Question: I am trying add method level security to my Spring MCV/Security. The application works if don't add
'<security:global-method-security pre-post-annotations="enabled"/>'.
I want method level security on controller methods which have request mappings
Tomcat error
FAIL - Application at context path /commerce could not be started

Here are all my files.
'''
<?xml version="1.0" encoding="UTF-8"?>
<beans xmlns="http://www.springframework.org/schema/beans"
xmlns:xsi="http://www.w3.org/2001/XMLSchema-instance"
xmlns:p="http://www.springframework.org/schema/p" xmlns:security="http://www.springframework.org/schema/security"
xsi:schemaLocation="http://www.springframework.org/schema/beans
http://www.springframework.org/schema/beans/spring-beans-3.0.xsd">
<!-- Declare a view resolver -->
<bean id="viewResolver" class="org.springframework.web.servlet.view.InternalResourceViewResolver"
p:prefix="/WEB-INF/jsp/" p:suffix=".jsp" />
</beans>
'''
'''
<?xml version="1.0" encoding="UTF-8"?>
<beans xmlns="http://www.springframework.org/schema/beans"
xmlns:xsi="http://www.w3.org/2001/XMLSchema-instance"
xmlns:security="http://www.springframework.org/schema/security"
xmlns:p="http://www.springframework.org/schema/p"
xsi:schemaLocation="http://www.springframework.org/schema/beans
http://www.springframework.org/schema/beans/spring-beans-3.0.xsd
http://www.springframework.org/schema/security
http://www.springframework.org/schema/security/spring-security-3.0.xsd">
<!-- This is where we configure Spring-Security -->
<security:http auto-config="false"
use-expressions="true"
access-denied-page="/auth/denied"
entry-point-ref="authenticationEntryPoint" >
<security:intercept-url pattern="/auth/login" access="permitAll"/>
<security:intercept-url pattern="/main/admin" access="hasRole('ROLE_ADMIN')"/>
<security:intercept-url pattern="/main/common" access="hasRole('ROLE_USER')"/>
<security:logout invalidate-session="true"
logout-success-url="/auth/login"
logout-url="/auth/logout"/>
<security:custom-filter ref="blacklistFilter" before="FILTER_SECURITY_INTERCEPTOR"/>
<security:custom-filter ref="authenticationFilter" position="FORM_LOGIN_FILTER"/>
</security:http>
<!-- Custom filter to deny unwanted users even though registered -->
<bean id="blacklistFilter" class="org.krams.commerce.filter.BlacklistFilter" />
<!-- Custom filter for username and password. The real customization is done in the customAthenticationManager -->
<bean id="authenticationFilter" class="org.springframework.security.web.authentication.UsernamePasswordAuthenticationFilter"
p:authenticationManager-ref="customAuthenticationManager"
p:authenticationFailureHandler-ref="customAuthenticationFailureHandler"
p:authenticationSuccessHandler-ref="customAuthenticationSuccessHandler" />
<!-- Custom authentication manager. In order to authenticate, username and password must not be the same -->
<bean id="customAuthenticationManager" class="org.krams.commerce.manager.CustomAuthenticationManager" />
<!-- We just actually need to set the default failure url here -->
<bean id="customAuthenticationFailureHandler" class="org.springframework.security.web.authentication.SimpleUrlAuthenticationFailureHandler"
p:defaultFailureUrl="/auth/login?error=true" />
<!-- We just actually need to set the default target url here -->
<bean id="customAuthenticationSuccessHandler" class="org.springframework.security.web.authentication.SimpleUrlAuthenticationSuccessHandler"
p:defaultTargetUrl="/main/common" />
<!-- The AuthenticationEntryPoint is responsible for redirecting the user to a particular page, like a login page,
whenever the server sends back a response requiring authentication -->
<!-- See Spring-Security Reference 5.4.1 for more info -->
<bean id="authenticationEntryPoint" class="org.springframework.security.web.authentication.LoginUrlAuthenticationEntryPoint"
p:loginFormUrl="/auth/login"/>
<!-- The tag below has no use but Spring Security needs it to autowire the parent property of
org.springframework.security.authentication.ProviderManager. Otherwise we get an error
A probable bug. This is still under investigation-->
<security:authentication-manager/>
</beans>
'''
'''
<?xml version="1.0" encoding="UTF-8"?>
<beans xmlns="http://www.springframework.org/schema/beans"
xmlns:xsi="http://www.w3.org/2001/XMLSchema-instance"
xmlns:context="http://www.springframework.org/schema/context"
xmlns:mvc="http://www.springframework.org/schema/mvc"
xmlns:security="http://www.springframework.org/schema/security"
xsi:schemaLocation="http://www.springframework.org/schema/beans
http://www.springframework.org/schema/beans/spring-beans-3.0.xsd
http://www.springframework.org/schema/context
http://www.springframework.org/schema/context/spring-context-3.0.xsd
http://www.springframework.org/schema/mvc
http://www.springframework.org/schema/mvc/spring-mvc-3.0.xsd">
<security:global-method-security pre-post-annotations="enabled"/>
<!-- Activates various annotations to be detected in bean classes -->
<context:annotation-config />
<!-- Scans the classpath for annotated components that will be auto-registered as Spring beans.
For example @Controller and @Service. Make sure to set the correct base-package-->
<context:component-scan base-package="org.krams.commerce" />
<!-- Configures the annotation-driven Spring MVC Controller programming model.
Note that, with Spring 3.0, this tag works in Servlet MVC only! -->
<mvc:annotation-driven />
</beans>
'''
'''
<project xmlns="http://maven.apache.org/POM/4.0.0" xmlns:xsi="http://www.w3.org/2001/XMLSchema-instance"
xsi:schemaLocation="http://maven.apache.org/POM/4.0.0 http://maven.apache.org/maven-v4_0_0.xsd">
<modelVersion>4.0.0</modelVersion>
<groupId>org.krams.tutorial</groupId>
<artifactId>commerce</artifactId>
<packaging>war</packaging>
<version>1.0.0-SNAPSHOT</version>
<name>commerce</name>
<url>http://maven.apache.org</url>
<dependencies>
<dependency>
<groupId>junit</groupId>
<artifactId>junit</artifactId>
<version>4.8.1</version>
<type>jar</type>
<scope>compile</scope>
</dependency>
<dependency>
<groupId>org.springframework</groupId>
<artifactId>spring-web</artifactId>
<version>3.0.5.RELEASE</version>
<type>jar</type>
<scope>compile</scope>
</dependency>
<dependency>
<groupId>org.springframework</groupId>
<artifactId>spring-core</artifactId>
<version>3.0.5.RELEASE</version>
<type>jar</type>
<scope>compile</scope>
</dependency>
<dependency>
<groupId>log4j</groupId>
<artifactId>log4j</artifactId>
<version>1.2.14</version>
<type>jar</type>
<scope>compile</scope>
</dependency>
<dependency>
<groupId>org.springframework</groupId>
<artifactId>spring-tx</artifactId>
<version>3.0.5.RELEASE</version>
<type>jar</type>
<scope>compile</scope>
</dependency>
<dependency>
<groupId>jstl</groupId>
<artifactId>jstl</artifactId>
<version>1.1.2</version>
<type>jar</type>
<scope>compile</scope>
</dependency>
<dependency>
<groupId>taglibs</groupId>
<artifactId>standard</artifactId>
<version>1.1.2</version>
<type>jar</type>
<scope>compile</scope>
</dependency>
<dependency>
<groupId>org.springframework</groupId>
<artifactId>spring-webmvc</artifactId>
<version>3.0.5.RELEASE</version>
<type>jar</type>
<scope>compile</scope>
</dependency>
<dependency>
<groupId>org.springframework.security</groupId>
<artifactId>spring-security-core</artifactId>
<version>3.0.5.RELEASE</version>
<type>jar</type>
<scope>compile</scope>
</dependency>
<dependency>
<groupId>org.springframework</groupId>
<artifactId>spring-aop</artifactId>
<version>3.0.5.RELEASE</version>
<type>jar</type>
<scope>compile</scope>
</dependency>
<dependency>
<groupId>org.springframework.security</groupId>
<artifactId>spring-security-config</artifactId>
<version>3.0.5.RELEASE</version>
<type>jar</type>
<scope>compile</scope>
</dependency>
<dependency>
<groupId>org.springframework.security</groupId>
<artifactId>spring-security-web</artifactId>
<version>3.0.5.RELEASE</version>
<type>jar</type>
<scope>compile</scope>
</dependency>
<dependency>
<groupId>javax.servlet</groupId>
<artifactId>servlet-api</artifactId>
<version>2.5</version>
<type>jar</type>
<scope>compile</scope>
</dependency>
<dependency>
<groupId>org.mongodb</groupId>
<artifactId>mongo-java-driver</artifactId>
<version>1.3</version>
</dependency>
</dependencies>
<build>
<finalName>commerce</finalName>
</build>
</project>
'''
'''
<?xml version="1.0" encoding="UTF-8"?>
<web-app id="WebApp_ID" version="2.4" xmlns="http://java.sun.com/xml/ns/j2ee" xmlns:xsi="http://www.w3.org/2001/XMLSchema-instance" xsi:schemaLocation="http://java.sun.com/xml/ns/j2ee http://java.sun.com/xml/ns/j2ee/web-app_2_4.xsd">
<filter>
<filter-name>springSecurityFilterChain</filter-name>
<filter-class>org.springframework.web.filter.DelegatingFilterProxy</filter-class>
</filter>
<filter-mapping>
<filter-name>springSecurityFilterChain</filter-name>
<url-pattern>/*</url-pattern>
</filter-mapping>
<context-param>
<param-name>contextConfigLocation</param-name>
<param-value>
/WEB-INF/spring-security.xml
/WEB-INF/applicationContext.xml
</param-value>
</context-param>
<servlet>
<servlet-name>spring</servlet-name>
<servlet-class>org.springframework.web.servlet.DispatcherServlet</servlet-class>
<load-on-startup>1</load-on-startup>
</servlet>
<servlet-mapping>
<servlet-name>spring</servlet-name>
<url-pattern>/</url-pattern>
</servlet-mapping>
<listener>
<listener-class>org.springframework.web.context.ContextLoaderListener</listener-class>
</listener>
</web-app>
'''
'''
Aug 6, 2013 5:00:41 PM org.apache.catalina.loader.WebappClassLoader validateJarFile
INFO: validateJarFile(/opt/apache-tomcat-7.0.42/webapps/commerce/WEB-INF/lib/servlet-api-2.5.jar) - jar not loaded. See Servlet Spec 2.3, section 9.7.2. Offending class: javax/servlet/Servlet.class
[ERROR] [http-bio-80-exec-382 05:00:41] (ContextLoader.java:initWebApplicationContext:220) Context initialization failed
org.springframework.beans.factory.xml.XmlBeanDefinitionStoreException: Line 16 in XML document from ServletContext resource [/WEB-INF/applicationContext.xml] is invalid; nested exception is org.xml.sax.SAXParseException; lineNumber: 16; columnNumber: 65; cvc-complex-type.2.4.c: The matching wildcard is strict, but no declaration can be found for element 'security:global-method-security'.
at org.springframework.beans.factory.xml.XmlBeanDefinitionReader.doLoadBeanDefinitions(XmlBeanDefinitionReader.java:396)
at org.springframework.beans.factory.xml.XmlBeanDefinitionReader.loadBeanDefinitions(XmlBeanDefinitionReader.java:334)
at org.springframework.beans.factory.xml.XmlBeanDefinitionReader.loadBeanDefinitions(XmlBeanDefinitionReader.java:302)
at org.springframework.beans.factory.support.AbstractBeanDefinitionReader.loadBeanDefinitions(AbstractBeanDefinitionReader.java:143)
at org.springframework.beans.factory.support.AbstractBeanDefinitionReader.loadBeanDefinitions(AbstractBeanDefinitionReader.java:178)
at org.springframework.beans.factory.support.AbstractBeanDefinitionReader.loadBeanDefinitions(AbstractBeanDefinitionReader.java:149)
at org.springframework.web.context.support.XmlWebApplicationContext.loadBeanDefinitions(XmlWebApplicationContext.java:124)
at org.springframework.web.context.support.XmlWebApplicationContext.loadBeanDefinitions(XmlWebApplicationContext.java:93)
at org.springframework.context.support.AbstractRefreshableApplicationContext.refreshBeanFactory(AbstractRefreshableApplicationContext.java:130)
at org.springframework.context.support.AbstractApplicationContext.obtainFreshBeanFactory(AbstractApplicationContext.java:467)
at org.springframework.context.support.AbstractApplicationContext.refresh(AbstractApplicationContext.java:397)
at org.springframework.web.context.ContextLoader.createWebApplicationContext(ContextLoader.java:276)
at org.springframework.web.context.ContextLoader.initWebApplicationContext(ContextLoader.java:197)
at org.springframework.web.context.ContextLoaderListener.contextInitialized(ContextLoaderListener.java:47)
at org.apache.catalina.core.StandardContext.listenerStart(StandardContext.java:4939)
at org.apache.catalina.core.StandardContext.startInternal(StandardContext.java:5434)
at org.apache.catalina.util.LifecycleBase.start(LifecycleBase.java:150)
at org.apache.catalina.manager.ManagerServlet.start(ManagerServlet.java:1256)
at org.apache.catalina.manager.HTMLManagerServlet.start(HTMLManagerServlet.java:714)
at org.apache.catalina.manager.HTMLManagerServlet.doPost(HTMLManagerServlet.java:219)
at javax.servlet.http.HttpServlet.service(HttpServlet.java:647)
at javax.servlet.http.HttpServlet.service(HttpServlet.java:728)
at org.apache.catalina.core.ApplicationFilterChain.internalDoFilter(ApplicationFilterChain.java:305)
at org.apache.catalina.core.ApplicationFilterChain.doFilter(ApplicationFilterChain.java:210)
at org.apache.catalina.filters.CsrfPreventionFilter.doFilter(CsrfPreventionFilter.java:212)
at org.apache.catalina.core.ApplicationFilterChain.internalDoFilter(ApplicationFilterChain.java:243)
at org.apache.catalina.core.ApplicationFilterChain.doFilter(ApplicationFilterChain.java:210)
at org.apache.catalina.filters.SetCharacterEncodingFilter.doFilter(SetCharacterEncodingFilter.java:108)
at org.apache.catalina.core.ApplicationFilterChain.internalDoFilter(ApplicationFilterChain.java:243)
at org.apache.catalina.core.ApplicationFilterChain.doFilter(ApplicationFilterChain.java:210)
at org.apache.catalina.core.StandardWrapperValve.invoke(StandardWrapperValve.java:222)
at org.apache.catalina.core.StandardContextValve.invoke(StandardContextValve.java:123)
at org.apache.catalina.authenticator.AuthenticatorBase.invoke(AuthenticatorBase.java:611)
at org.apache.catalina.core.StandardHostValve.invoke(StandardHostValve.java:171)
at org.apache.catalina.valves.ErrorReportValve.invoke(ErrorReportValve.java:99)
at org.apache.catalina.valves.AccessLogValve.invoke(AccessLogValve.java:953)
at org.apache.catalina.core.StandardEngineValve.invoke(StandardEngineValve.java:118)
at org.apache.catalina.connector.CoyoteAdapter.service(CoyoteAdapter.java:408)
at org.apache.coyote.http11.AbstractHttp11Processor.process(AbstractHttp11Processor.java:1023)
at org.apache.coyote.AbstractProtocol$AbstractConnectionHandler.process(AbstractProtocol.java:589)
at org.apache.tomcat.util.net.JIoEndpoint$SocketProcessor.run(JIoEndpoint.java:310)
at java.util.concurrent.ThreadPoolExecutor.runWorker(ThreadPoolExecutor.java:1146)
at java.util.concurrent.ThreadPoolExecutor$Worker.run(ThreadPoolExecutor.java:615)
at java.lang.Thread.run(Thread.java:679)
Caused by: org.xml.sax.SAXParseException; lineNumber: 16; columnNumber: 65; cvc-complex-type.2.4.c: The matching wildcard is strict, but no declaration can be found for element 'security:global-method-security'.
at com.sun.org.apache.xerces.internal.util.ErrorHandlerWrapper.createSAXParseException(ErrorHandlerWrapper.java:198)
at com.sun.org.apache.xerces.internal.util.ErrorHandlerWrapper.error(ErrorHandlerWrapper.java:134)
at com.sun.org.apache.xerces.internal.impl.XMLErrorReporter.reportError(
at com.sun.org.apache.xerces.internal.impl.XMLErrorReporter.reportError(
at com.sun.org.apache.xerces.internal.impl.xs.XMLSchemaValidator$XSIErro
at com.sun.org.apache.xerces.internal.impl.xs.XMLSchemaValidator.reportS
at com.sun.org.apache.xerces.internal.impl.xs.XMLSchemaValidator.handleS
at com.sun.org.apache.xerces.internal.impl.xs.XMLSchemaValidator.emptyEl
at com.sun.org.apache.xerces.internal.impl.XMLNSDocumentScannerImpl.scan
at com.sun.org.apache.xerces.internal.impl.XMLDocumentFragmentScannerImp
at com.sun.org.apache.xerces.internal.impl.XMLDocumentScannerImpl.next(X
at com.sun.org.apache.xerces.internal.impl.XMLNSDocumentScannerImpl.next
at com.sun.org.apache.xerces.internal.impl.XMLDocumentFragmentScannerImp
at com.sun.org.apache.xerces.internal.parsers.XML11Configuration.parse(X
at com.sun.org.apache.xerces.internal.parsers.XML11Configuration.parse(X
at com.sun.org.apache.xerces.internal.parsers.XMLParser.parse(XMLParser.
at com.sun.org.apache.xerces.internal.parsers.DOMParser.parse(DOMParser.
at com.sun.org.apache.xerces.internal.jaxp.DocumentBuilderImpl.parse(Doc
at org.springframework.beans.factory.xml.DefaultDocumentLoader.loadDocum
at org.springframework.beans.factory.xml.XmlBeanDefinitionReader.doLoadB
... 43 more
Aug 6, 2013 5:00:41 PM org.apache.catalina.core.StandardContext startInternal
SEVERE: Error listenerStart
Aug 6, 2013 5:00:41 PM org.apache.catalina.core.StandardContext startInternal
SEVERE: Context [/commerce] startup failed due to previous errors
'''
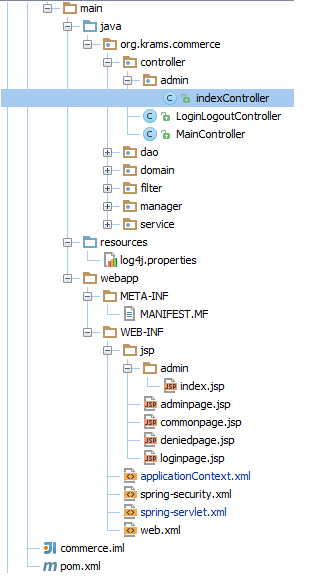
Answer: I put '<security:global-method-security pre-post-annotations="enabled"/>' this into spring-security and there was a dependency missing. Once I added that it worked just fine.
'''
<dependency>
<groupId>cglib</groupId>
<artifactId>cglib</artifactId>
<version>2.2</version>
</dependency>
'''